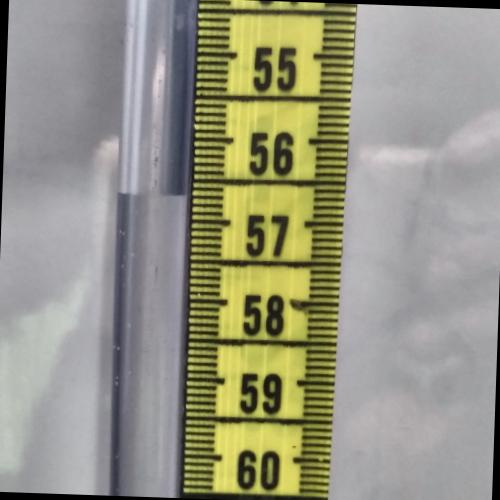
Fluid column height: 56.7 cm